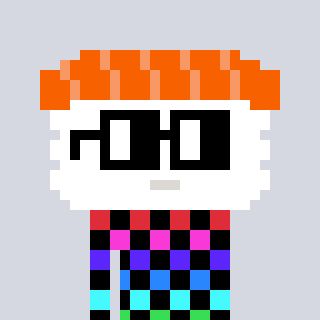
a pixel art character with square black glasses, a nigiri-shaped head and a red-colored body on a cool background